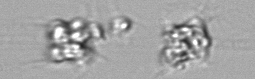
Label: Leptocylindrus_mediterraneus